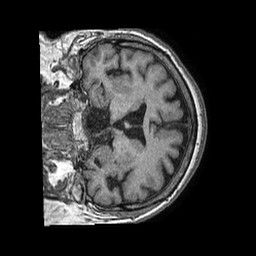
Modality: T1w
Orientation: coronal
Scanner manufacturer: philips
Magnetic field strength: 1.5 T
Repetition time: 0.007668 s
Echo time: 0.003487 s